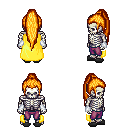
a pixel art fantasy rpg character, male body template, skeleton, yellow cape, magenta pants, light blonde extra-long topknot hairstyle, white cloth bracers, gray slippers, four views (front, back, left, right), 2x2 character sprite sheet, small pixel art, hard edges, no anti-aliasing